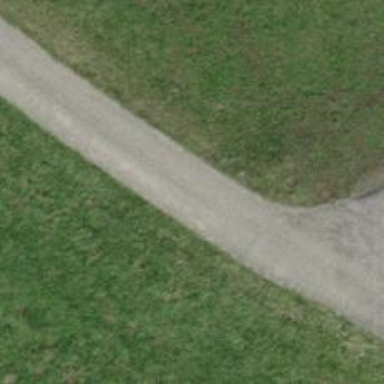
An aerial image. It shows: Unclassified road with asphalt surface.